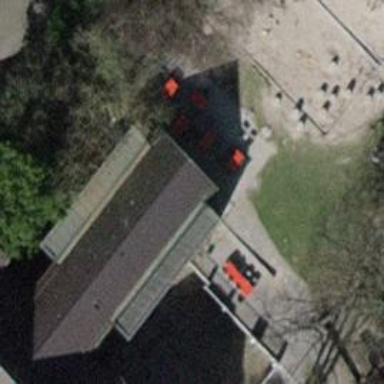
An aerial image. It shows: Toilets are available here.